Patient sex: M
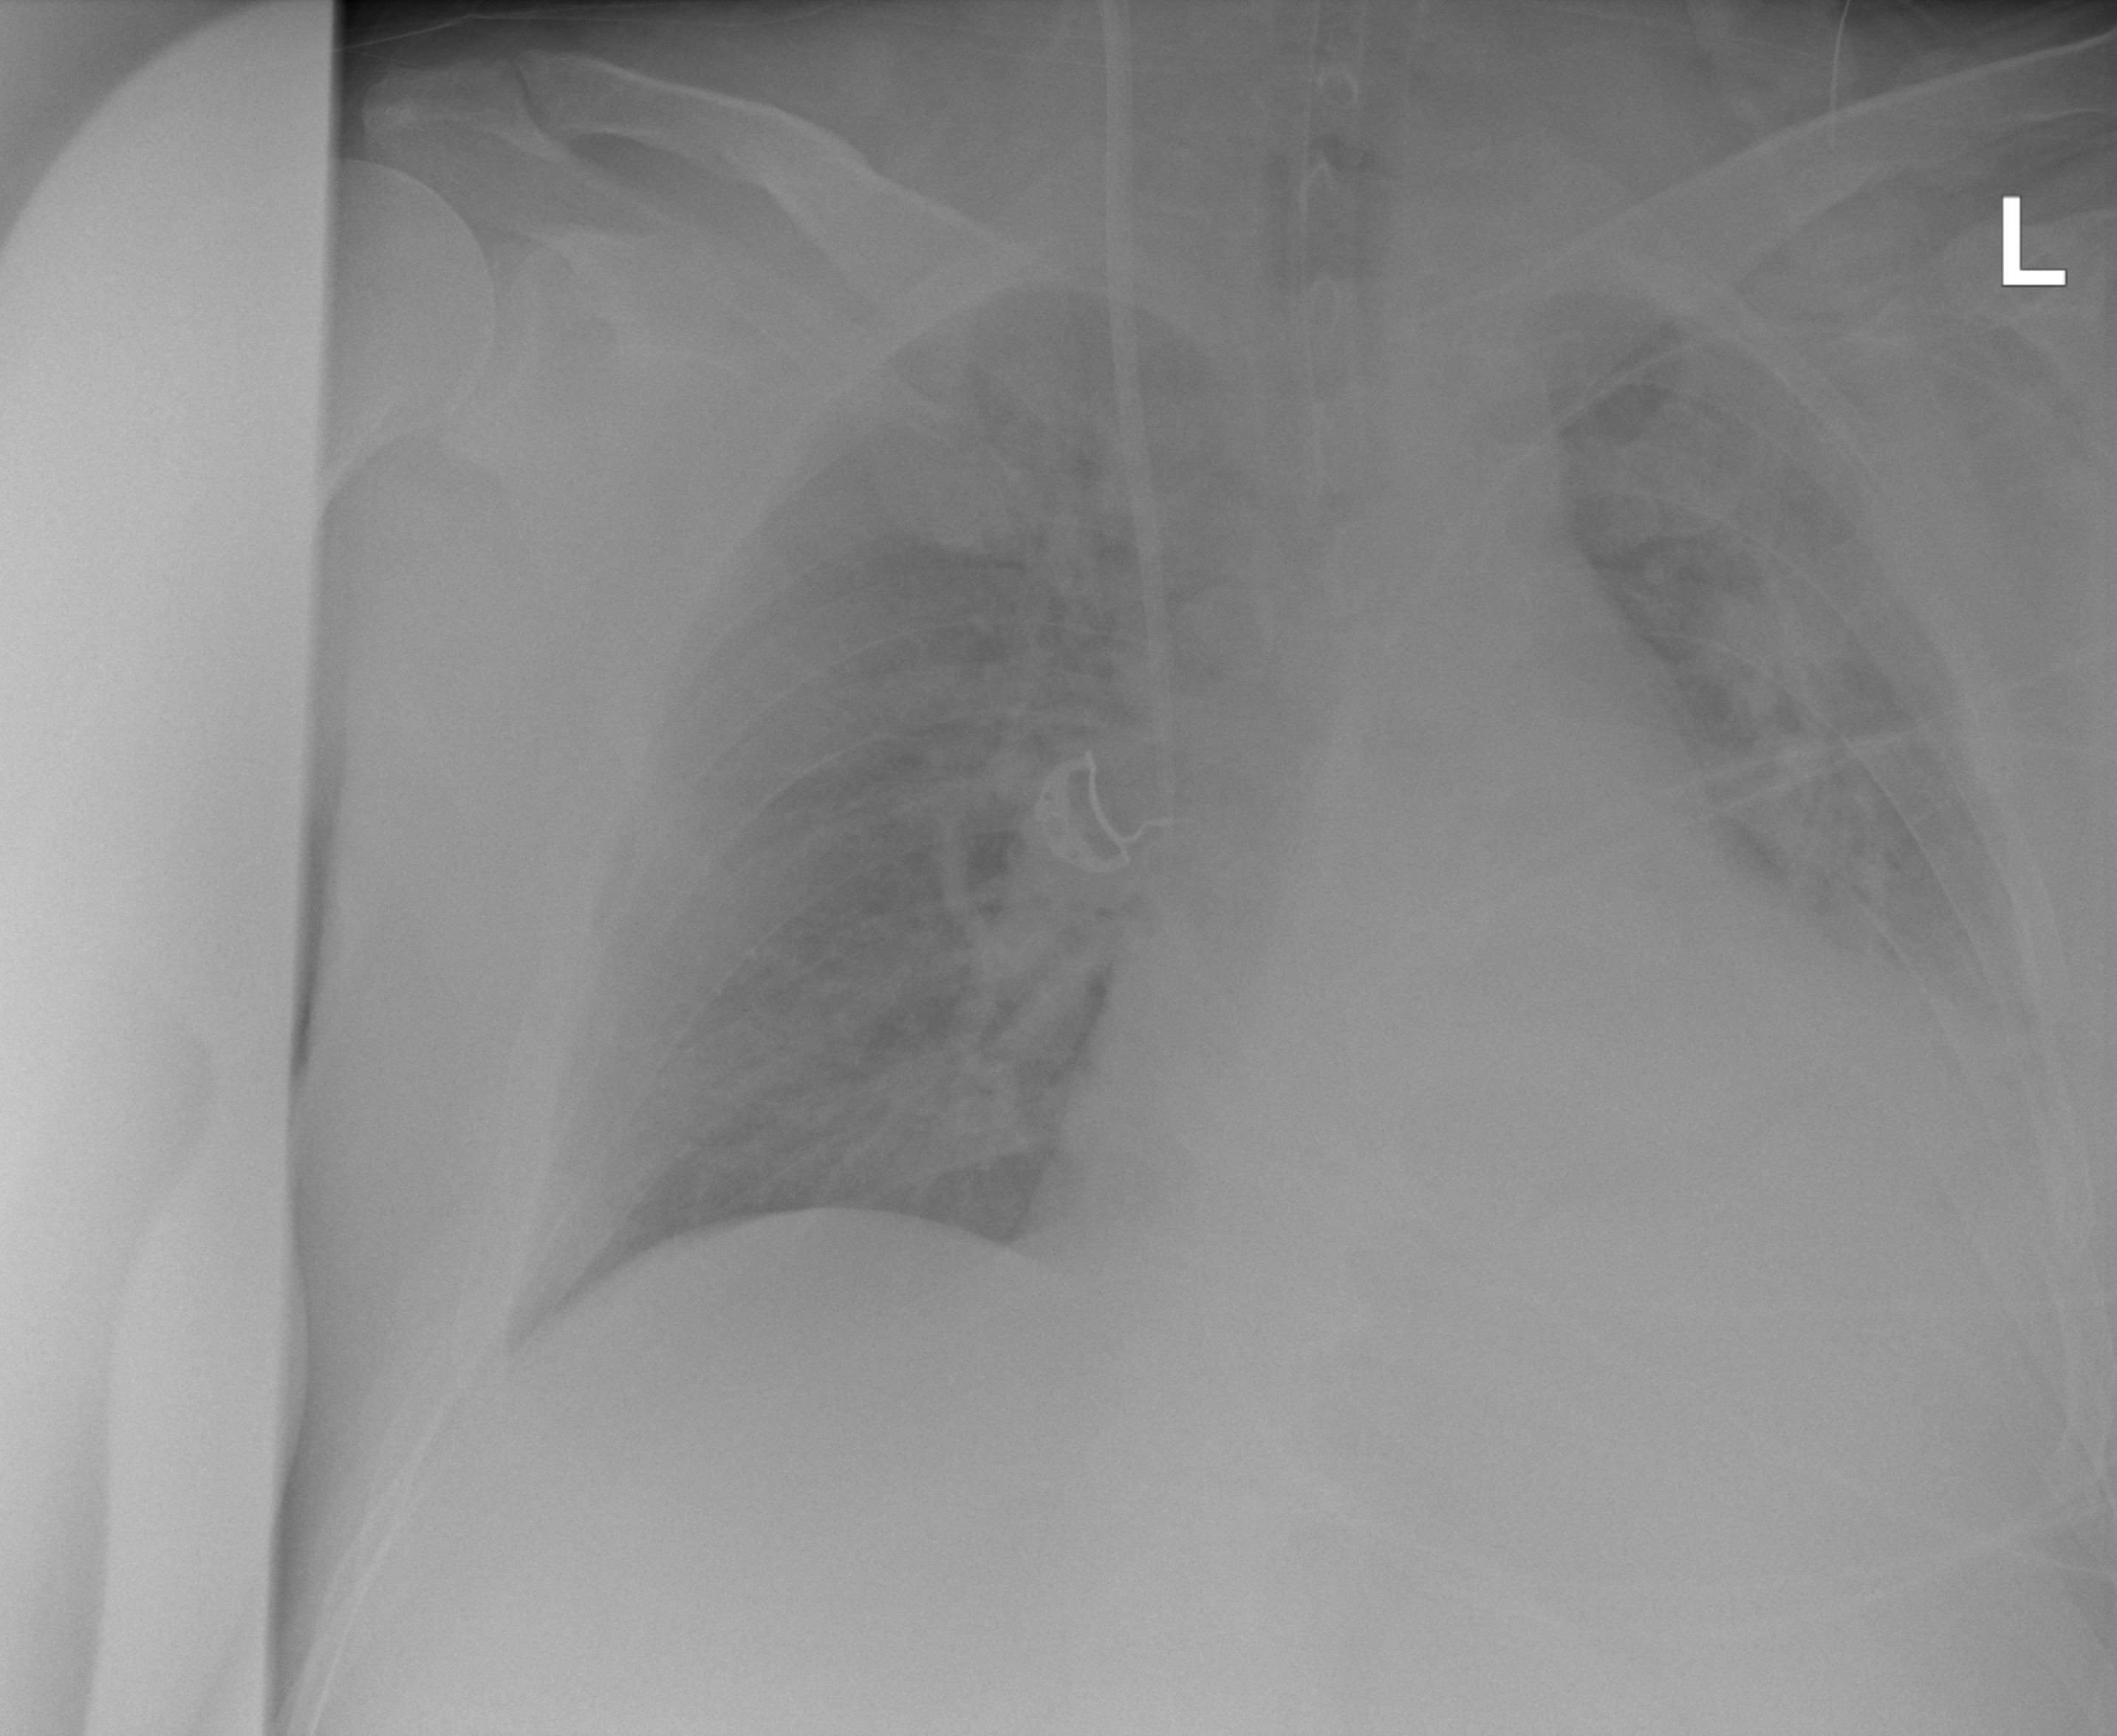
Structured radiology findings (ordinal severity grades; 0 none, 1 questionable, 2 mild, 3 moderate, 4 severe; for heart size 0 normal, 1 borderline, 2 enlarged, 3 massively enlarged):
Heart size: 2
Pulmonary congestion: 2
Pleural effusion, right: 0
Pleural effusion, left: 3
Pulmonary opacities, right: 0
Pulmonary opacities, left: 3
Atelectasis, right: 2
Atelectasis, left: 3